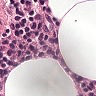
Metastatic tissue present: no